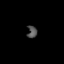
Tissue: lung
Cell type: Endothelial cells
Senescence score: 0.6781
Nuclear area (px): 115
Mean DAPI intensity: 79.896